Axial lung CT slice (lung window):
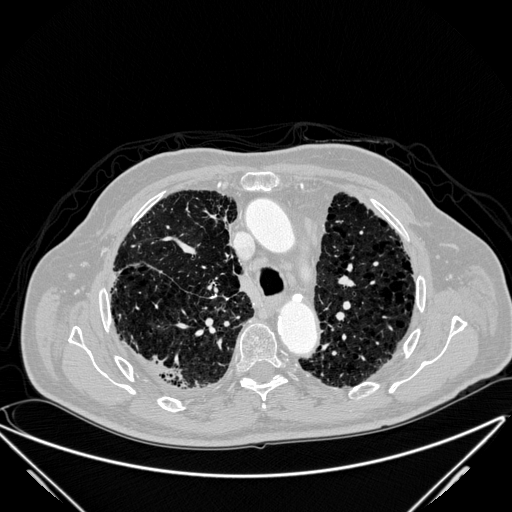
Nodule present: yes
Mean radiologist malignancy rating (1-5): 4.25